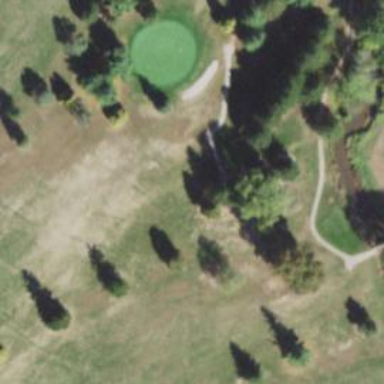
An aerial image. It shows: Service road designated as golf cart path.